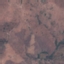
Land use / land cover: HerbaceousVegetation